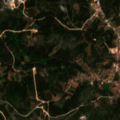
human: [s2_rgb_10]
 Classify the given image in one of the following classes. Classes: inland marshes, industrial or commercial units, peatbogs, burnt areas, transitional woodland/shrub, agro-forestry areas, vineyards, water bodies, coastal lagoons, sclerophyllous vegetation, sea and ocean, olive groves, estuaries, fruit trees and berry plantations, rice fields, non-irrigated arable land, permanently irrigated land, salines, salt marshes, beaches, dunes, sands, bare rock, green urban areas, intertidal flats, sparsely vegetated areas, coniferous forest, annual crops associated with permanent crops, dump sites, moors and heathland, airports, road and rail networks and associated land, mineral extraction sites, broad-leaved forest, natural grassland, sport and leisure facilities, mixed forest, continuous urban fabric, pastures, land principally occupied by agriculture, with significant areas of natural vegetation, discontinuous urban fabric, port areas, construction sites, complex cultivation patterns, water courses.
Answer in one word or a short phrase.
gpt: discontinuous urban fabric, land principally occupied by agriculture, with significant areas of natural vegetation, broad-leaved forest, mixed forest, sclerophyllous vegetation, transitional woodland/shrub